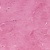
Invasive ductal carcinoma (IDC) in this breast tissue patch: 0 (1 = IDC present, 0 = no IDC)